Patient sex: M
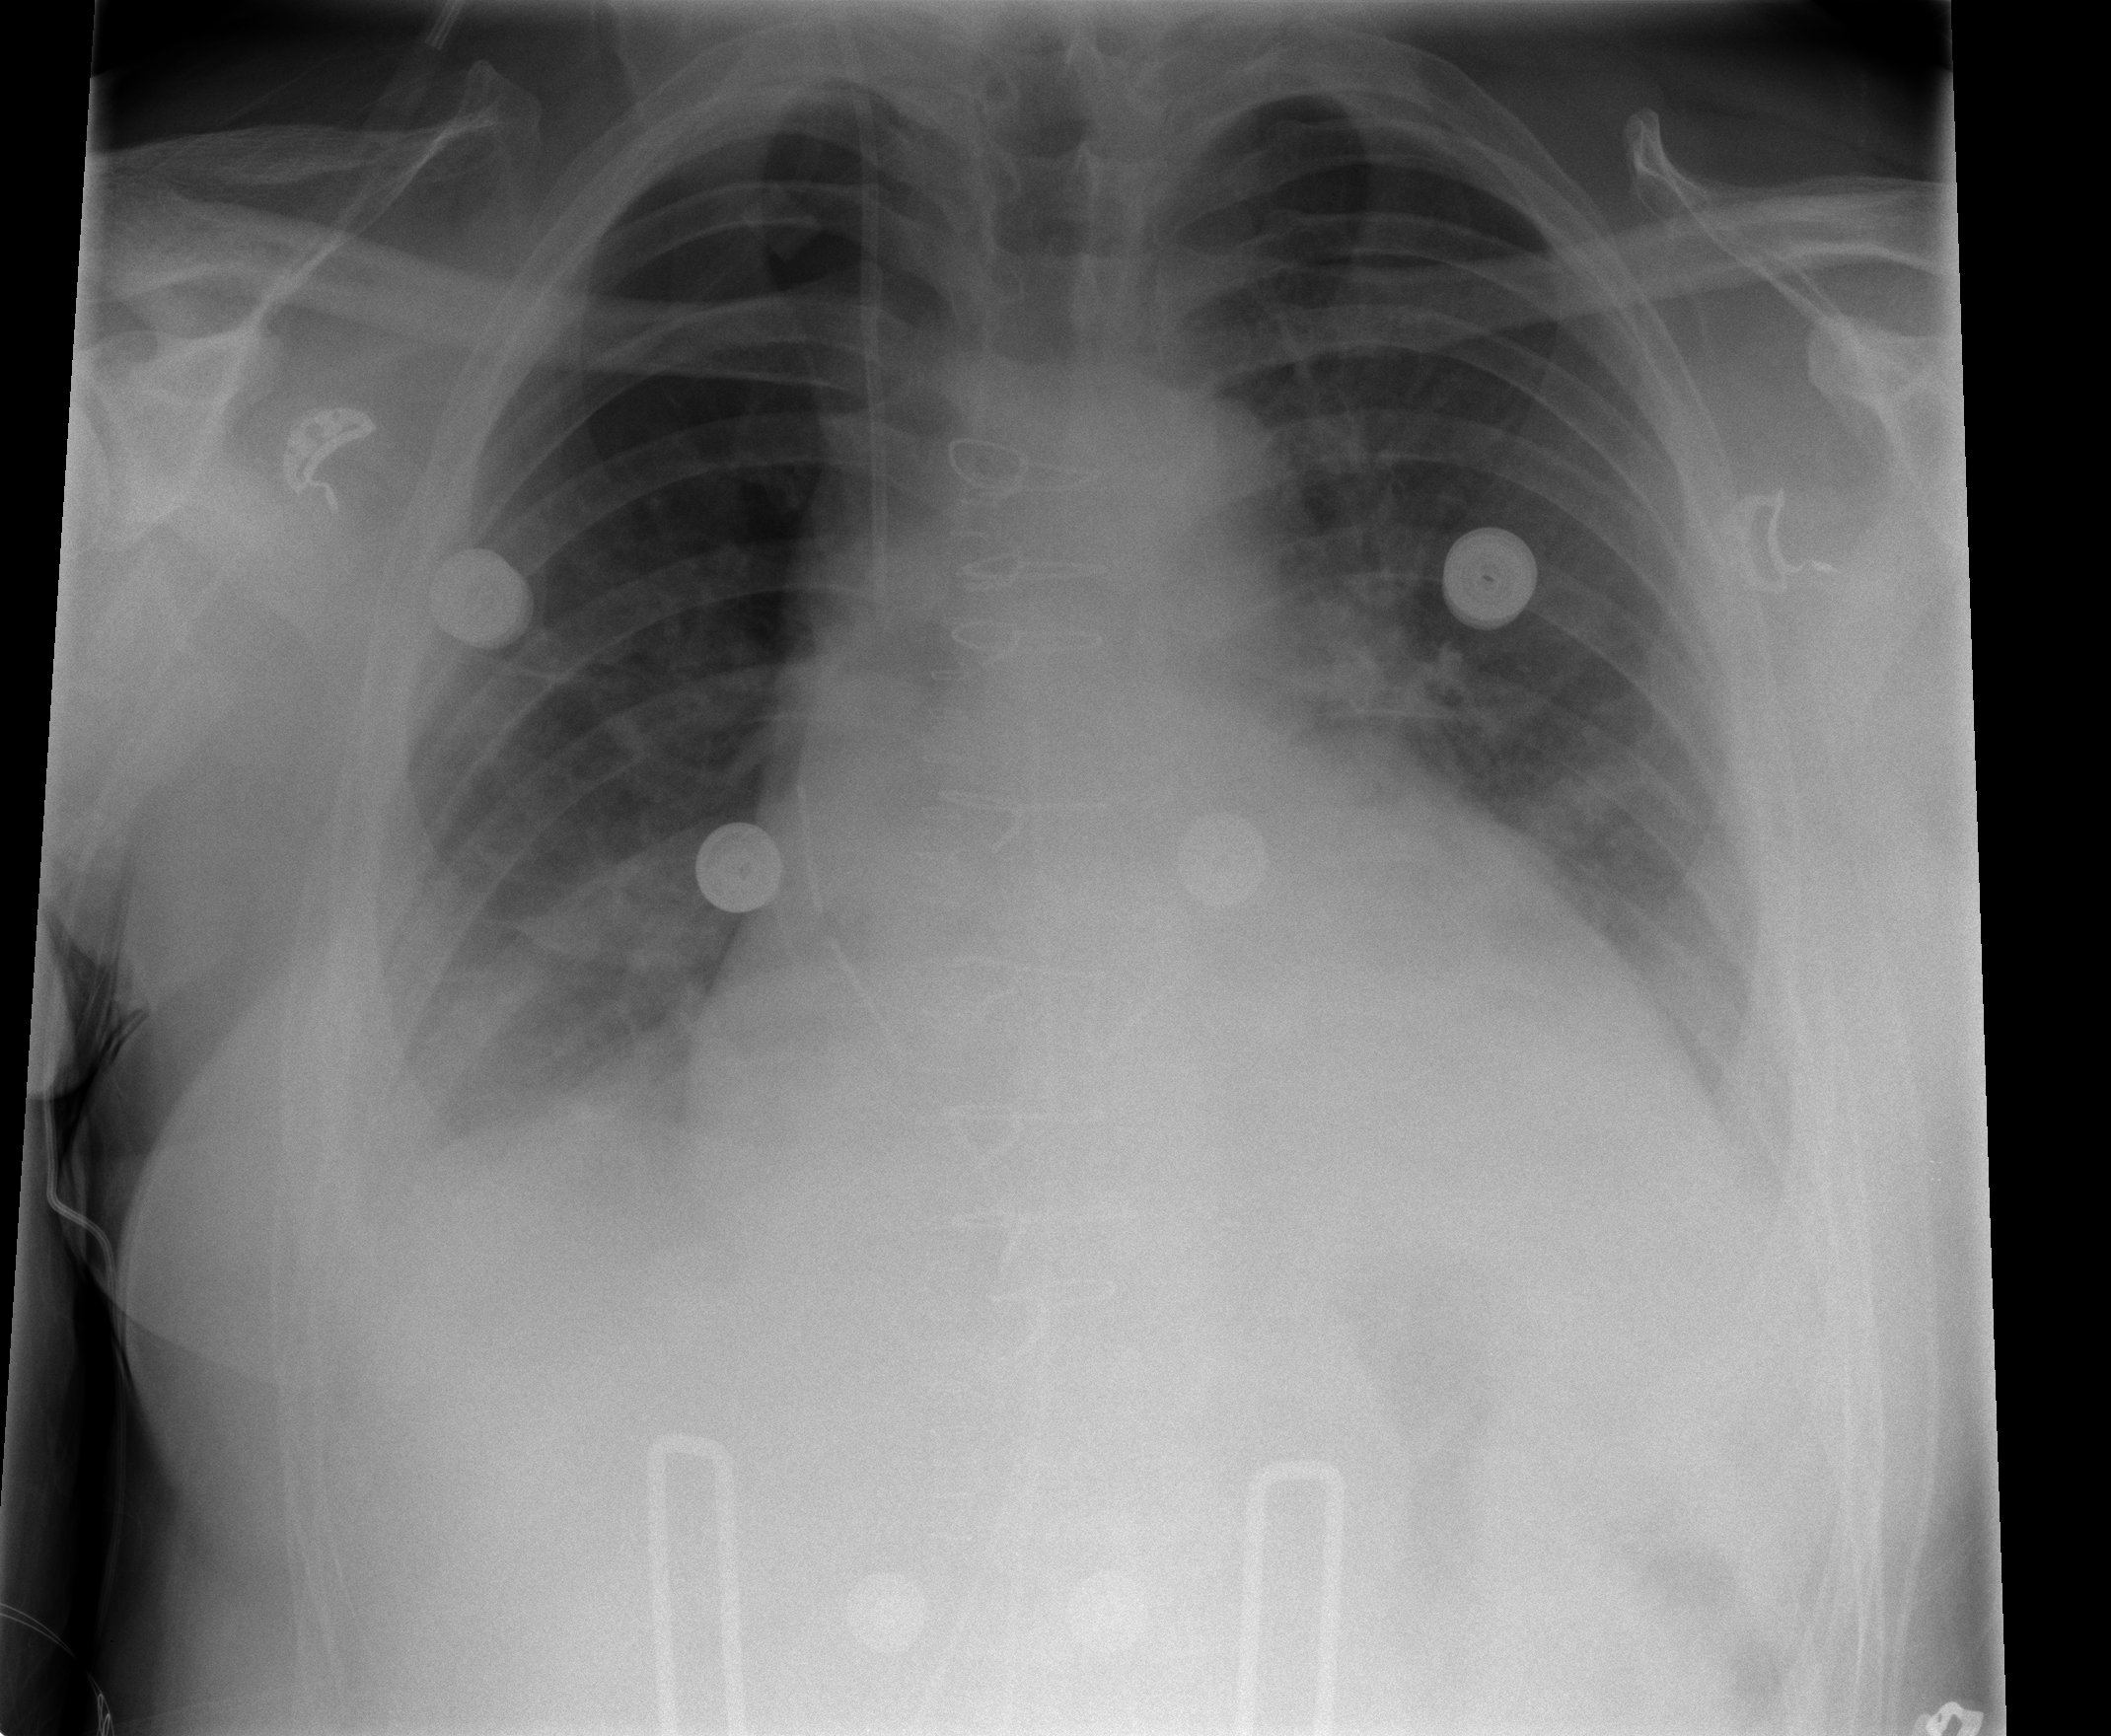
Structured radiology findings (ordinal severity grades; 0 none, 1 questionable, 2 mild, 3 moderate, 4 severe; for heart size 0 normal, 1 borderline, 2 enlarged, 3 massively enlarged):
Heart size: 2
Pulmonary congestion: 1
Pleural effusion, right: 2
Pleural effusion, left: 2
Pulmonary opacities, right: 0
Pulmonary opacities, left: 0
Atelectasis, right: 2
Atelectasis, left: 2